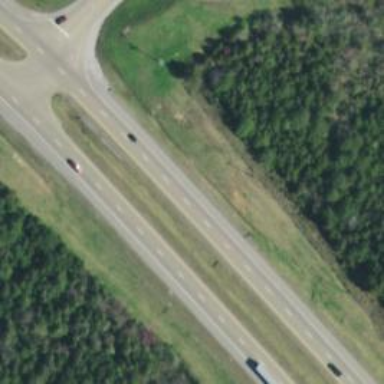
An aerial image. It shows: Trunk highway with expressway features.